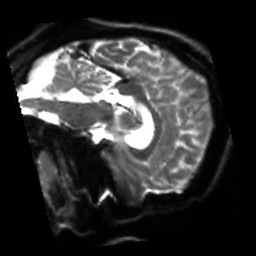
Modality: sbref
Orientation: sagittal
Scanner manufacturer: siemens
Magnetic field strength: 3 T
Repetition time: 4 s
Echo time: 0.0594 s